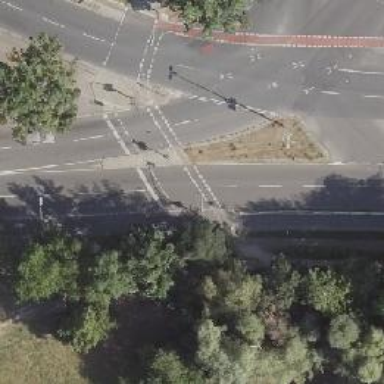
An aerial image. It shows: Footway crossing with traffic signals and central island.